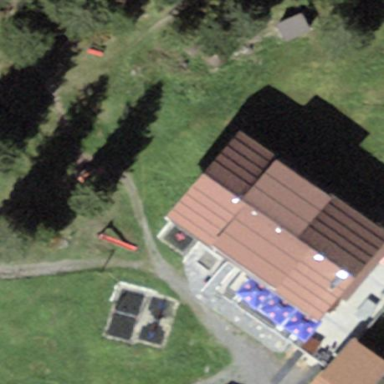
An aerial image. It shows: Restaurant.